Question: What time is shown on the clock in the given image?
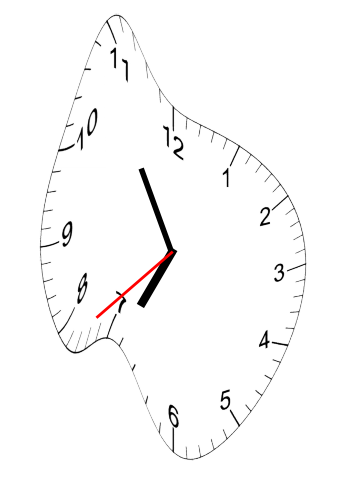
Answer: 06:54:38